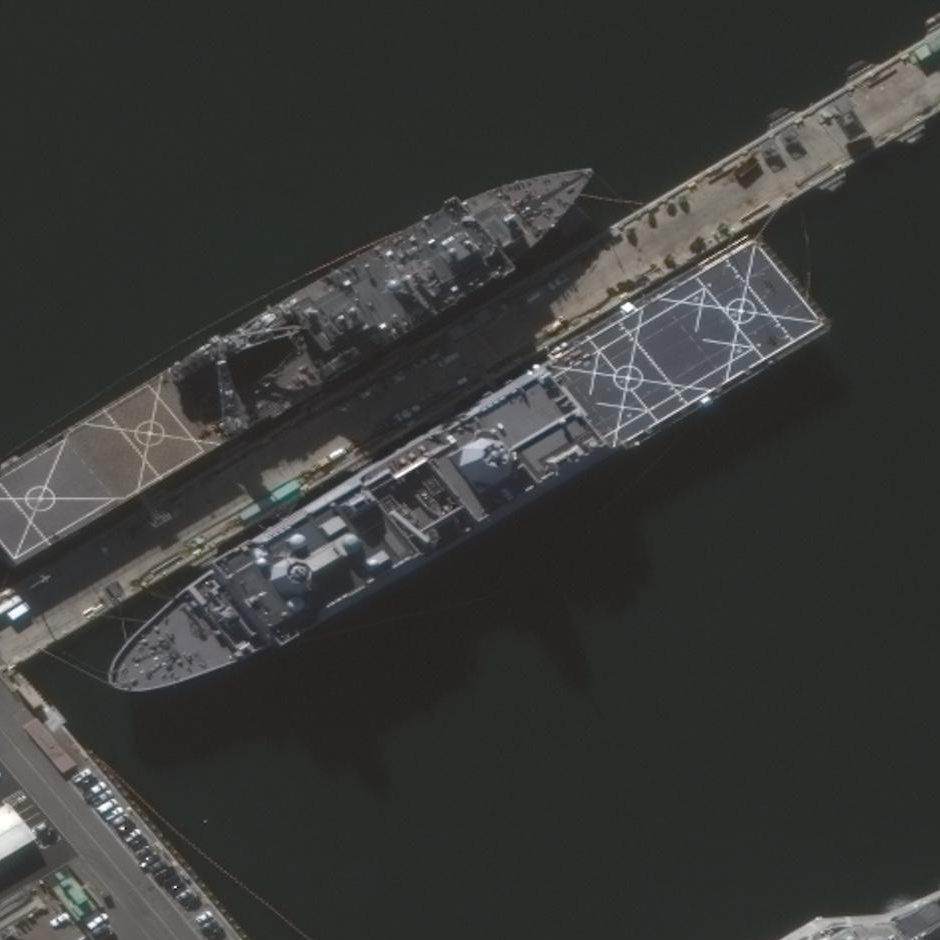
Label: combat